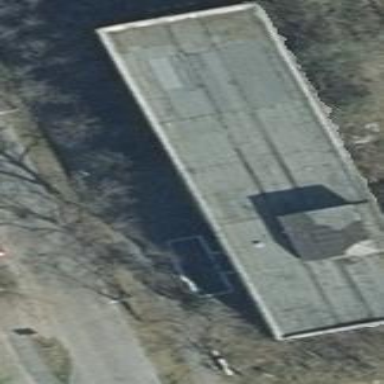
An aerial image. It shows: Office building with flat roof.